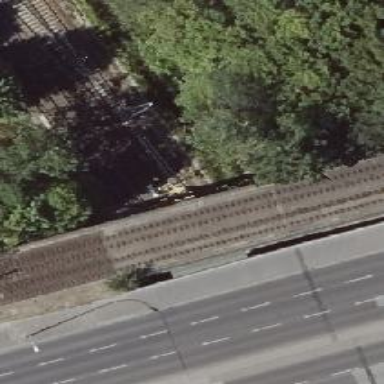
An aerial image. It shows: Railway switch.